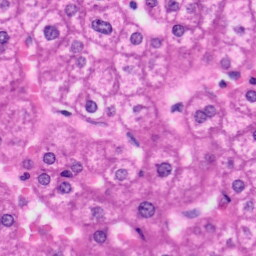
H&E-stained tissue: Liver